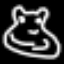
Label: frog